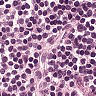
Metastatic tissue present: no